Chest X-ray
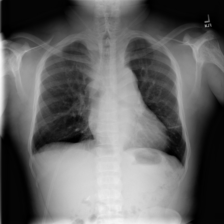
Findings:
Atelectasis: positive
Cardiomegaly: negative
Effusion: negative
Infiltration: negative
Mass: negative
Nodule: negative
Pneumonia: negative
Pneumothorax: negative
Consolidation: negative
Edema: negative
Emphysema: negative
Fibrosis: negative
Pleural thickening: negative
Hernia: negative